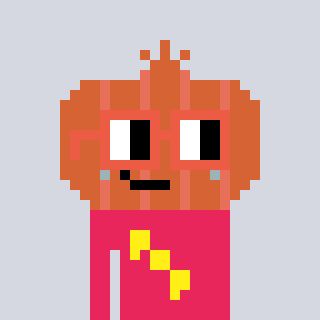
a pixel art character with square orange glasses, a onion-shaped head and a redpinkish-colored body on a cool background